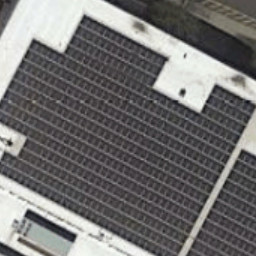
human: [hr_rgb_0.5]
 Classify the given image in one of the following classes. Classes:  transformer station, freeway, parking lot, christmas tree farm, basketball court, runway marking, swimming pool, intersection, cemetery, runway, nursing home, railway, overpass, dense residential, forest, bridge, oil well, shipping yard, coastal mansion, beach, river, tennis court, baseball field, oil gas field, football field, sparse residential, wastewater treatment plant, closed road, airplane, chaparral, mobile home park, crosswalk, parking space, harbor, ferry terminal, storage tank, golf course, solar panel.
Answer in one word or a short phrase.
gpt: solar panel